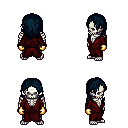
a pixel art fantasy rpg character, male body template, skeleton, red robe, metal pants, raven long hairstyle, gold gloves, four views (front, back, left, right), 2x2 character sprite sheet, small pixel art, hard edges, no anti-aliasing